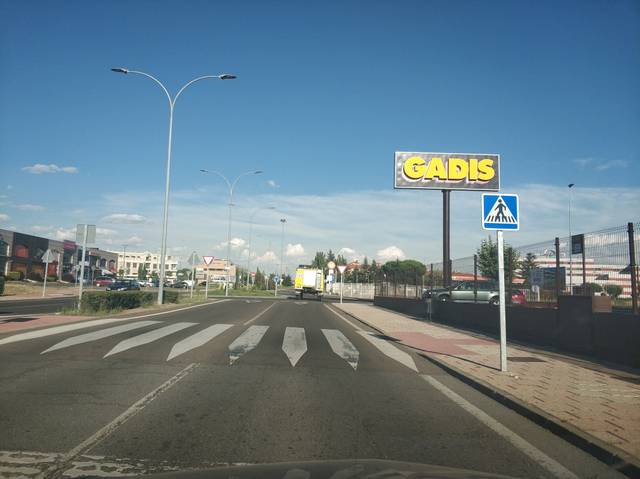
Region: Spain
Coordinates: 40.951, -5.643